Field crop: maize
Growth stage: 2
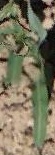
Species: maize